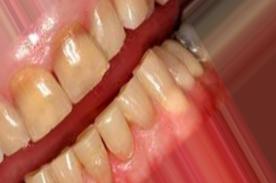
Condition: Tooth Discoloration